Field crop: tomato
Growth stage: 1
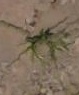
Species: cyperus